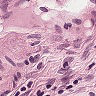
Metastatic tissue present: no